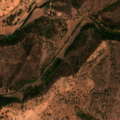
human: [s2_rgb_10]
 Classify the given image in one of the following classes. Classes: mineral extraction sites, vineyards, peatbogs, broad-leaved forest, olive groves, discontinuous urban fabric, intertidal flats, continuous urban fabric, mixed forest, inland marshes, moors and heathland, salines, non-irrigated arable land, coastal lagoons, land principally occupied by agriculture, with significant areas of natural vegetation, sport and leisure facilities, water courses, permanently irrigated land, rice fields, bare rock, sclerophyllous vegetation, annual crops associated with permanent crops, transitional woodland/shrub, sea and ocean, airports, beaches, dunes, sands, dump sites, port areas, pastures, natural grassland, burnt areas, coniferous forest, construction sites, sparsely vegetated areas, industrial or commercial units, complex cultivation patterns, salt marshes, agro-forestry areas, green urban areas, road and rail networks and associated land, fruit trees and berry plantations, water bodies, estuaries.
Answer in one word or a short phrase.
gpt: non-irrigated arable land, agro-forestry areas, broad-leaved forest